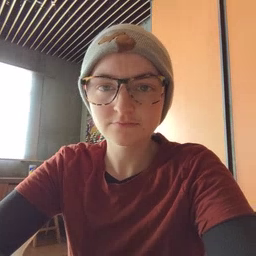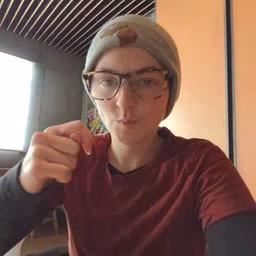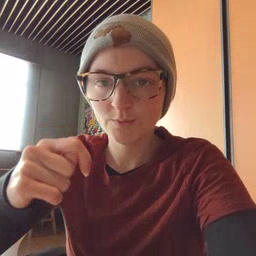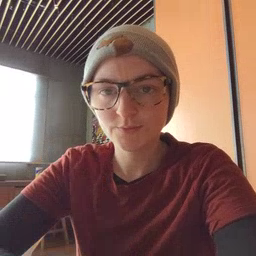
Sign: toy